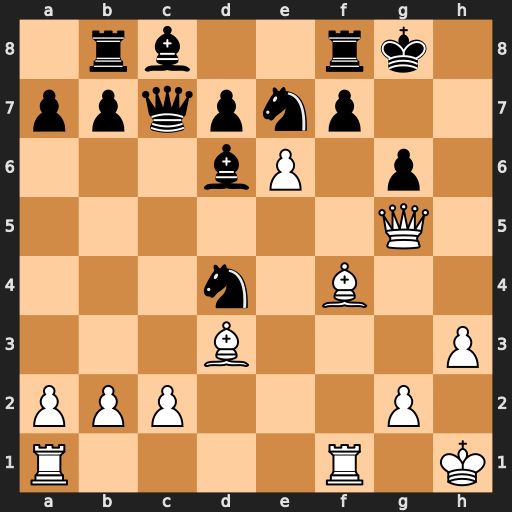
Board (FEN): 1rb2rk1/ppqpnp2/3bP1p1/6Q1/3n1B2/3B3P/PPP3P1/R4R1K
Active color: w
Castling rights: -
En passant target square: -
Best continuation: exf7+ Rxf7 Bxg6 Rg7 Bf7+